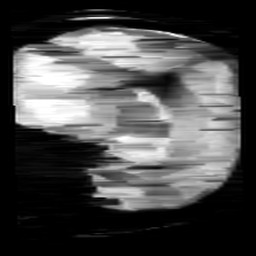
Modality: minIP
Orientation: sagittal
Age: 11
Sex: male
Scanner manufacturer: siemens
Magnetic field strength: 3 T
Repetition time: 0.027 s
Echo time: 0.02 s